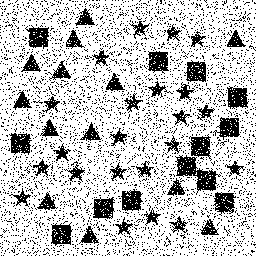
Squares: 13
Triangles: 13
Stars: 22
Total shapes: 48